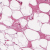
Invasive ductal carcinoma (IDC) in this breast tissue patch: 0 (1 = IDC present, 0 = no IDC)